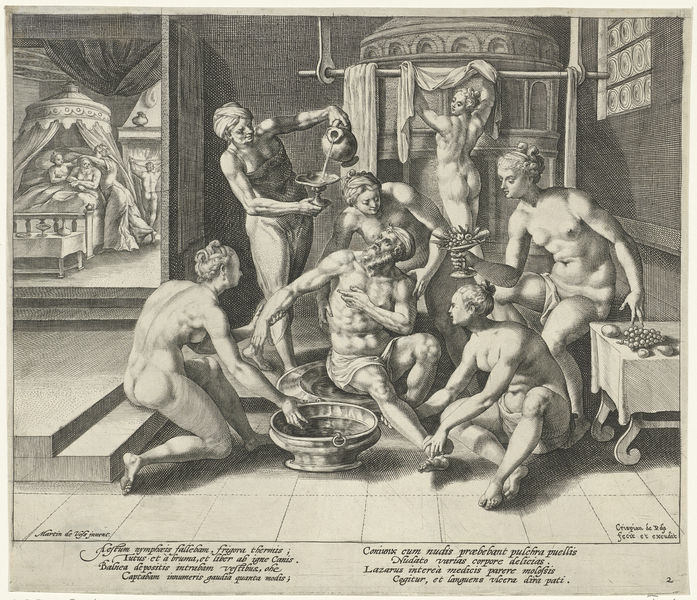
Titel: De rijke man in bad
Künstler: Crispijn van de (I) Passe
Standort: Amsterdam
Institution: Rijksmuseum
Schlagwörter: akt, körper, mann, nackt, wasser, weiß, baden, frauen, menschen, fenster, frau, männer, schwarz, tisch, obst, schüssel, vorhang, tücher, kind, ofen, früchte, krug, trauben, schrift, grafik, wein, bett, stufen, gestell, bad, waschen, antike, nakt, druck, schwarz-weiß, stich, fliesen, orgie, rom, griechen, griechisch, stange, maria, kupferstich, himmelbett, waschung, titten, puff, sauna, badehaus, wochenbett, fchte